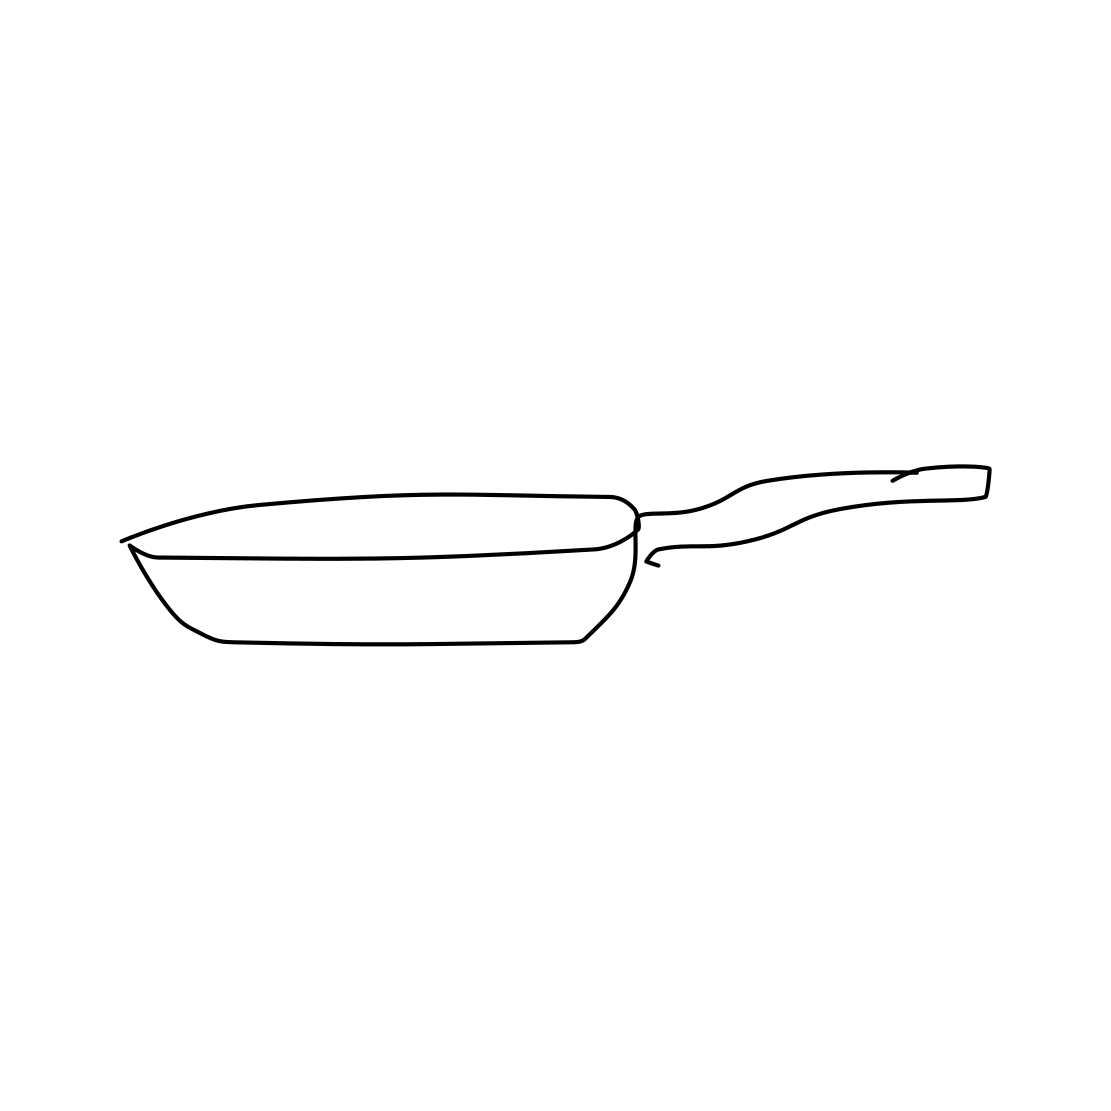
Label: frying-pan